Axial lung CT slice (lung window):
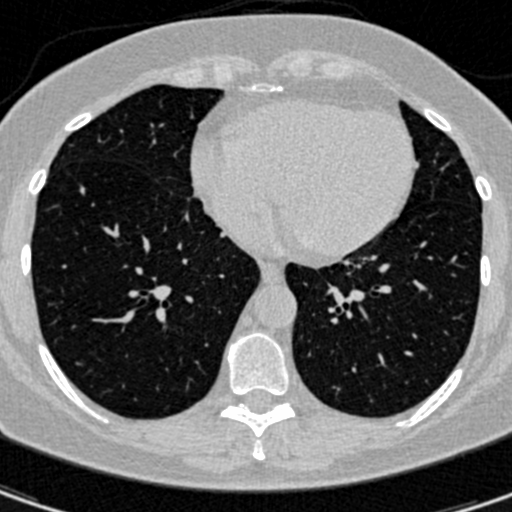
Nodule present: no